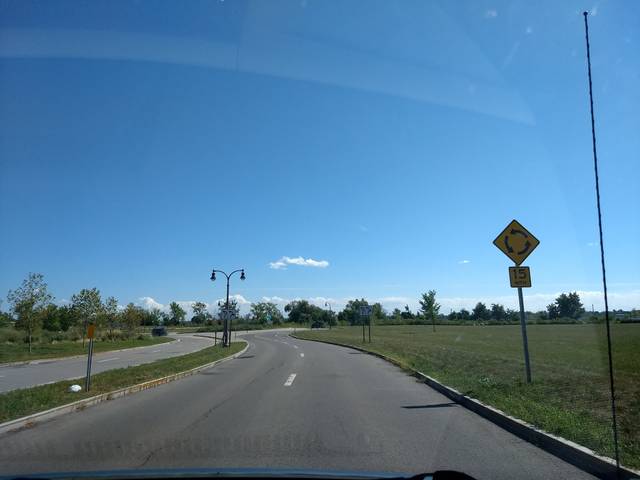
Region: Canada
Coordinates: 43.082, -79.052